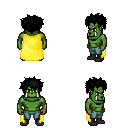
a pixel art fantasy rpg character, male body template, orc, green skin, yellow cape, teal pants, black bedhead hairstyle, black shoes, four views (front, back, left, right), 2x2 character sprite sheet, small pixel art, hard edges, no anti-aliasing